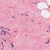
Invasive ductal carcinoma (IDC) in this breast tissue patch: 1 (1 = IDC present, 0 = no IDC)